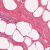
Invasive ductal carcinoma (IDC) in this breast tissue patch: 0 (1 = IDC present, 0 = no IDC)